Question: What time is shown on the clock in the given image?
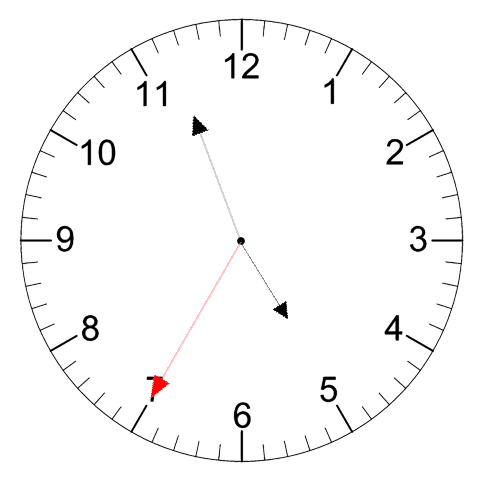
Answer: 04:56:35